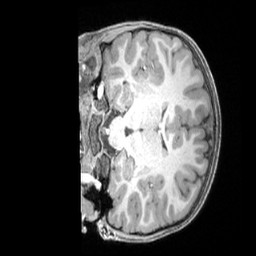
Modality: T1w
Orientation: coronal
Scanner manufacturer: siemens
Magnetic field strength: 3 T
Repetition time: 2.4 s
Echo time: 0.00224 s